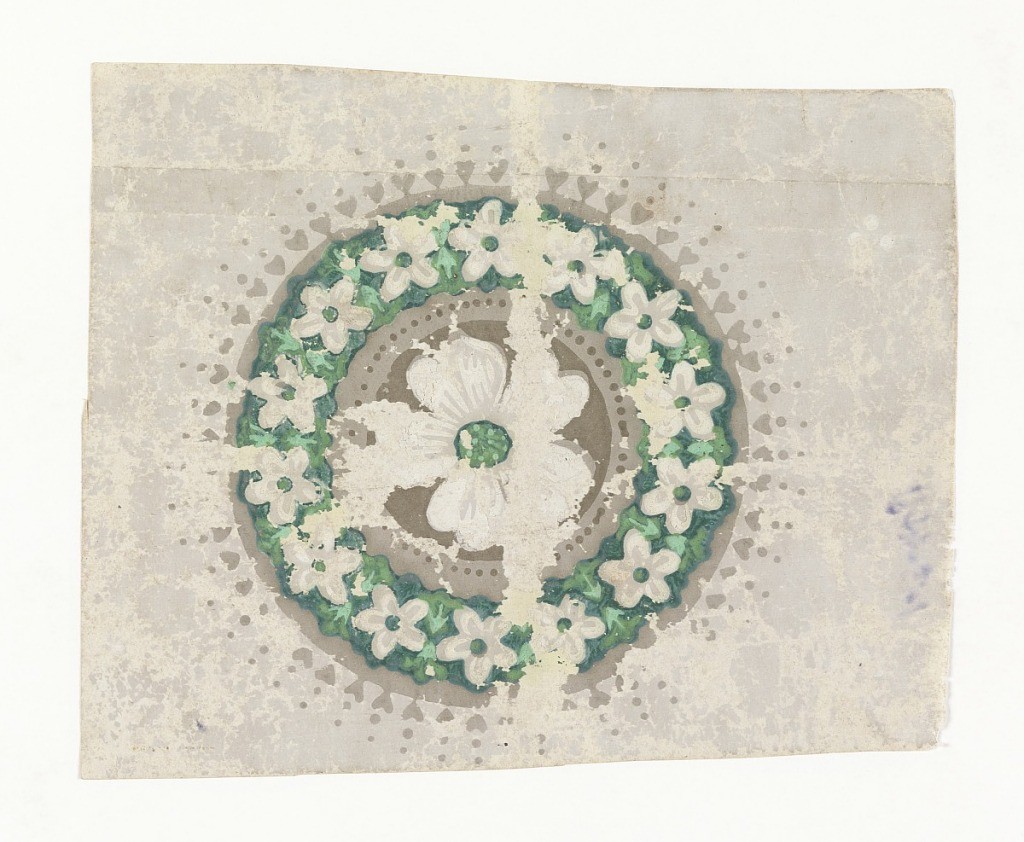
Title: Sidewall
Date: ca. 1830
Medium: Block-printed on handmade paper
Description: Design consists of a single circular medallion or rosette containing a five petalled flower in off-white with a green center. This center motif is enclosed with a similar flower with green centers but in a smaller scale. There are fourteen flowers in this outer band which in turn has a tiny heart and dot border in putty color.